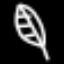
Label: leaf